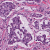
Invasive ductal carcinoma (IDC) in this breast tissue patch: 1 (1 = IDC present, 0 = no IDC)